Interaction volume radius: 5 \u00c5
Interaction volume height: 25 \u00c5
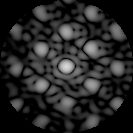
Disorder parameter: 0.304